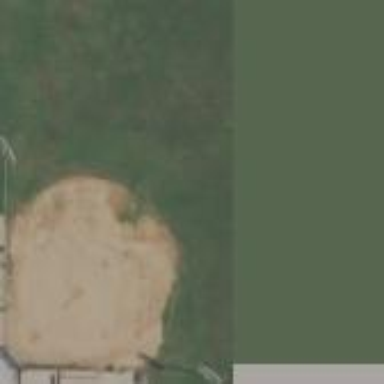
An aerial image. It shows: Baseball pitch for leisure land activities.